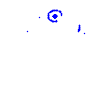
Particle: electron